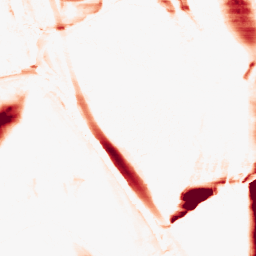
Category: morphological
Decomposition family: morphological_ellipse
Decomposition parameters: operation: opening
width: 5
height: 50
Upsampling method: cubic_mitchell
Upsampling parameters: scale: 8
Upsampling scale: 8